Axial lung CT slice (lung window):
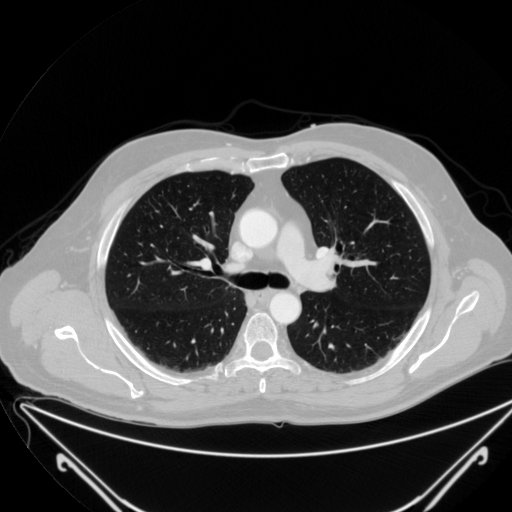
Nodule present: no